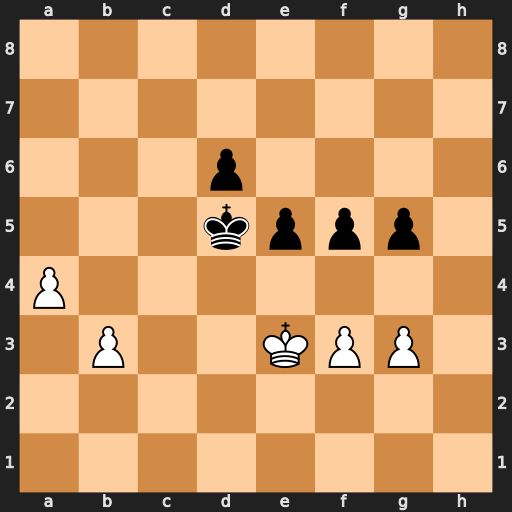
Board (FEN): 8/8/3p4/3kppp1/P7/1P2KPP1/8/8
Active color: w
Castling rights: -
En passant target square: -
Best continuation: g4 f4+ Kd3 Kc5 Ke4